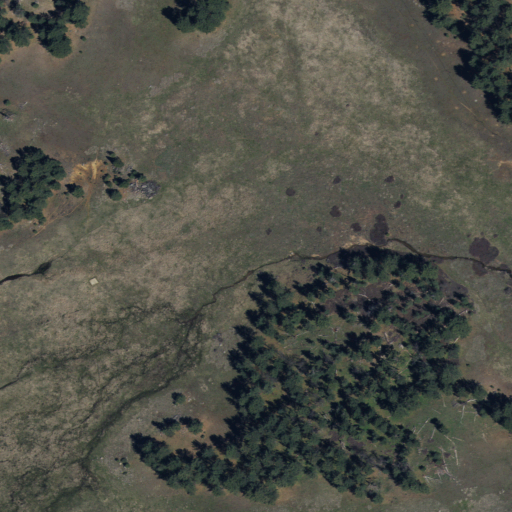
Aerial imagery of valley in California named Boiling Spring Ravine containing herbaceous wetlands, evergreen forest, and shrub